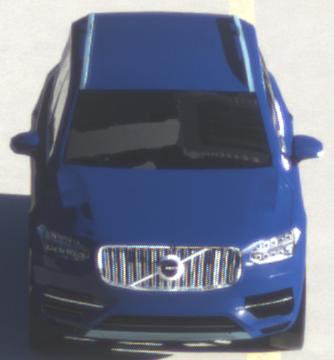
Make: Volvo
Model: XC90 B5
Detailed model: XC90 (L)
Model produced from: 2019/08
Model produced until: 2020/04
Doors: 5
Color: blue
Road condition: dry road
Daytime: sunrise or sunset
Contrast: medium contrast